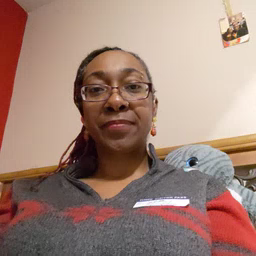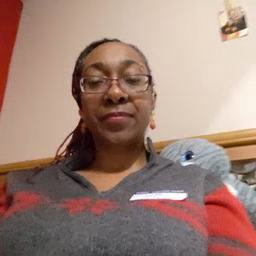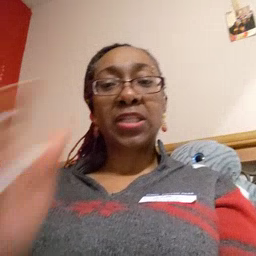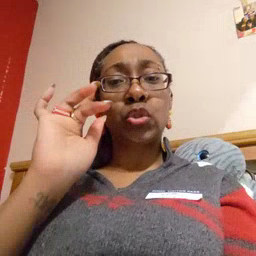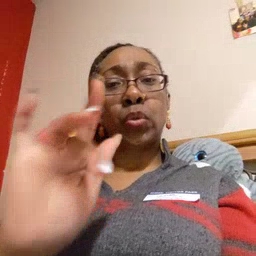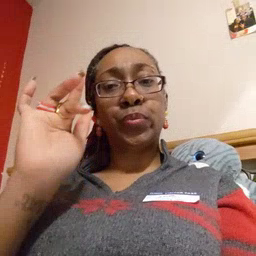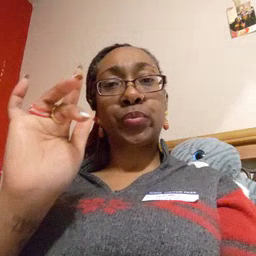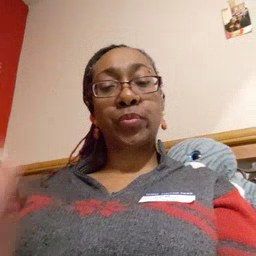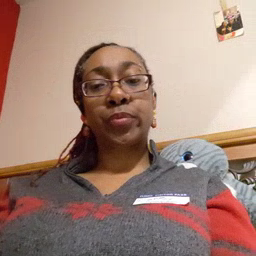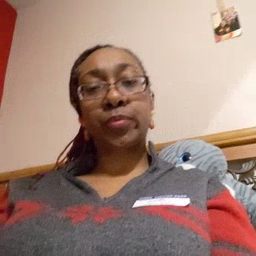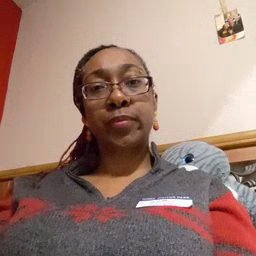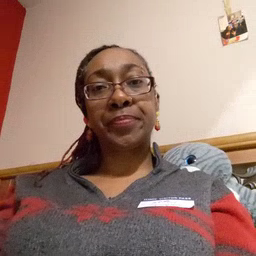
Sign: touch